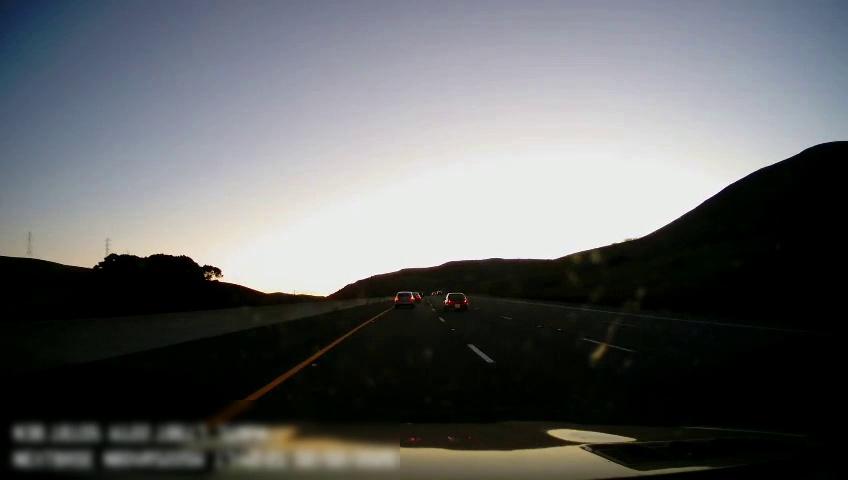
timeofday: Day
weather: Sunny
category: Drivable Space
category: Vehicles | Car
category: Vehicles | Car
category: Vehicles | Car
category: Lanes | Alternate Lane
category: Lanes | Current Lane
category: Lanes | Current Lane
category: Lanes | Alternate Lane
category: Lanes | Alternate Lane